Question: Here is my model definition:
'''
model = Sequential()
model.add(LSTM(i, input_shape=(None, 1), return_sequences=True))
model.add(Dropout(l))
model.add(LSTM(j))
model.add(Dropout(l))
model.add(Dense(k))
model.add(Dropout(l))
model.add(Dense(1))
'''
and here is result
'''
p = model.predict(x_test)
plt.plot(y_test)
plt.plot(p)
'''
The sequential input represents the past signal in previous time-steps, the output is predicting the signal in next time-step. After splitting the training and testing data, the predictions on the test data is as follows:

The figure shows almost a perfect match with gold test data and the predictions. Is it possible to predict with such high accuracy?
I think something is wrong because there's no volatility. So I wonder if it's been implemented properly.
If the implementation is correct, how can you get the following(next) value?
Is it right to do this implement?
'''
a = x_test[-1]
b = model.predict(a)
c = model.predict(b)
...
'''
To sum up the question:
1. Is the implementation right way?
2. I wonder how to get the value of the next data.
'''
def create_dataset(signal_data, look_back=1):
dataX, dataY = [], []
for i in range(len(signal_data) - look_back):
dataX.append(signal_data[i:(i + look_back), 0])
dataY.append(signal_data[i + look_back, 0])
return np.array(dataX), np.array(dataY)
train_size = int(len(signal_data) * 0.80)
test_size = len(signal_data) - train_size - int(len(signal_data) * 0.05)
val_size = len(signal_data) - train_size - test_size
train = signal_data[0:train_size]
val = signal_data[train_size:train_size+val_size]
test = signal_data[train_size+val_size:len(signal_data)]
x_train, y_train = create_dataset(train, look_back)
x_val, y_val = create_dataset(val, look_back)
x_test, y_test = create_dataset(test, look_back)
'''
I use 'create_dataset' with 'look_back=20'.
'signal_data' is preprocessed with min-max normalisation 'MinMaxScaler(feature_range=(0, 1))'.
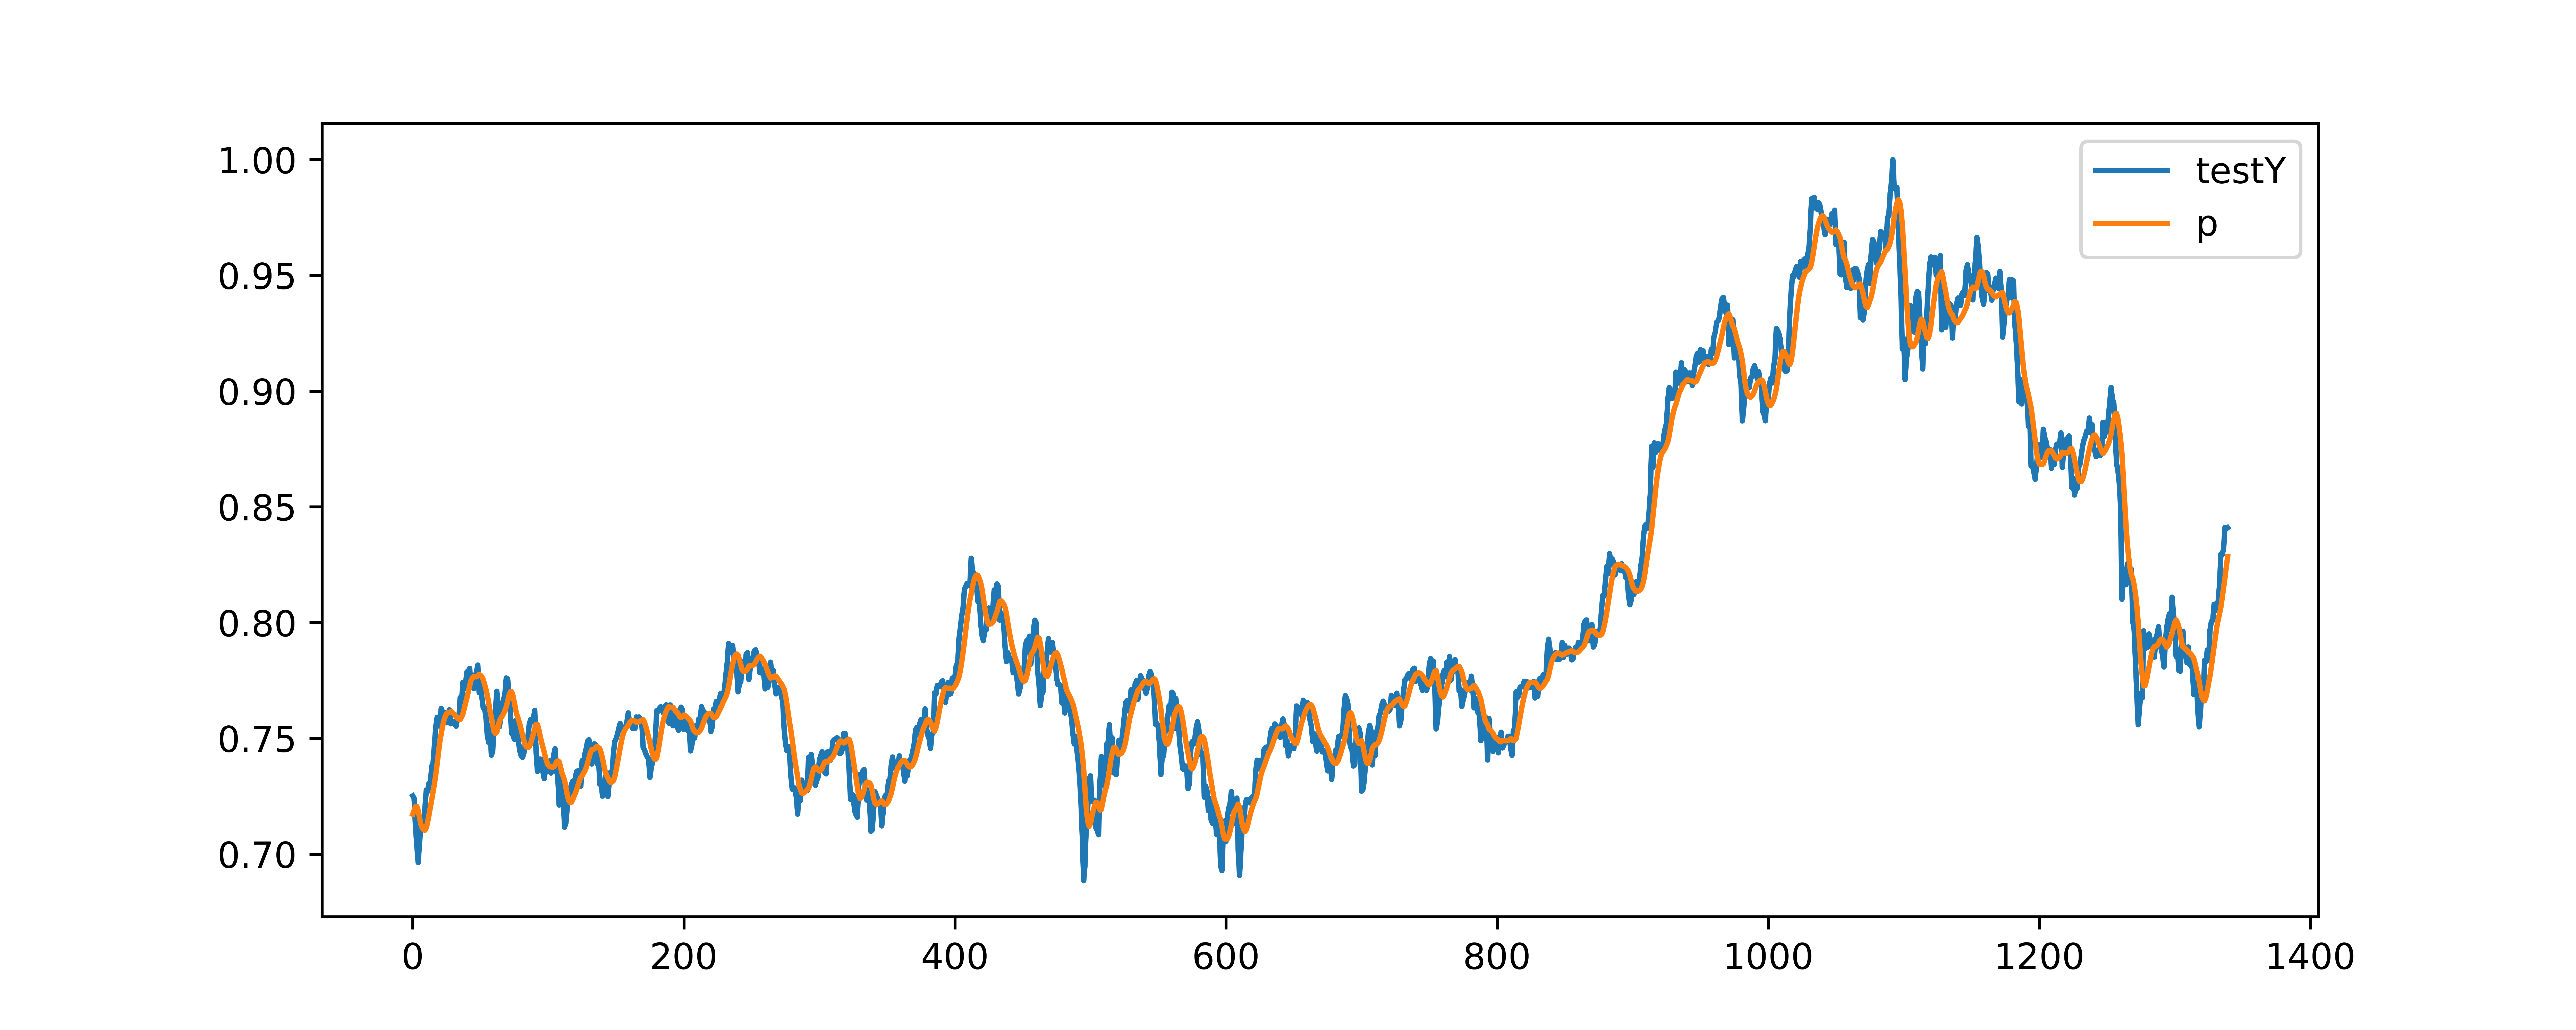
Answer: > Is the implementation right way?
Your code seems correct. I think you are not getting surprising results. You need to compare the results with a baseline that next prediction is randomly sampled from the range of possible day-to-day change. This way at least you can understand if your model is doing better than random sampling.
'''
delta_train = train[1][1:] - train[1][:-1]
delta_range_train = delta_train.max()-delta_train.min()
# generating the baseline based on the change range in training:
random_p = test[0][:, -1] + (np.random.rand(test[0].shape[0])-0.5)*delta_range_train
'''
You can check if your results are better than just a random sample 'random_p'.
> I wonder how to get the value of the next data.
this gives you the last data point in the test set:
'''
a = x_test[-1:]
'''
then, here you are predicting the next point day:
'''
b = model.predict(a)
'''
based on 'look_back' you may need to keep some of the datapoints from to predict the next-next point:
'''
c = model.predict(np.array([list(a[0,1:])+[b]])
'''